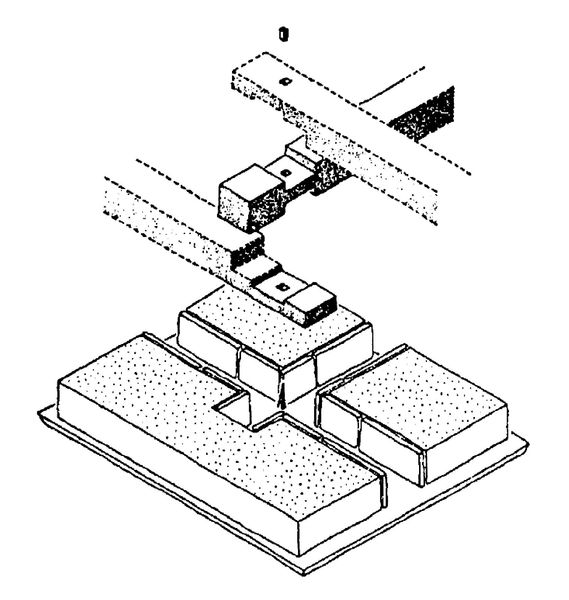
Titel: Hagia Eirene (Irenenkirche) in Istanbul
Künstler: Kaiser Justinian
Standort: Istanbul (EU - Türkei)
Schlagwörter: feder, holz, skizze, zeichnung, architektur, steine, verbindung, balken, kreuz, mauerwerk, schwarzweiß, schema, bauhaus, konstruktion, plan, leisten, beschreibung, bauen, bauplan, fundament, anleitung, technisch, isometrie, bausteine, nut, einpassen, nuut, geduldsspiel